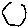
Label: hexagon